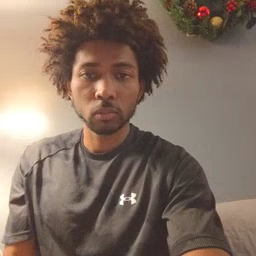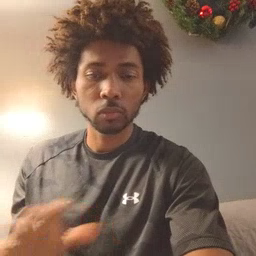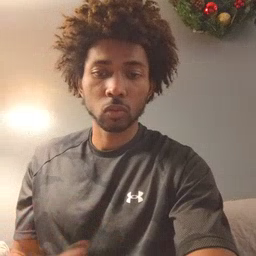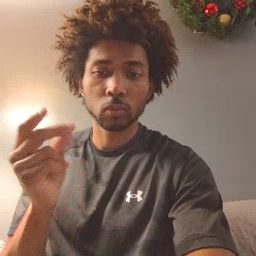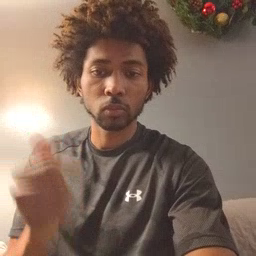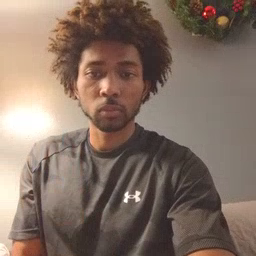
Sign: dog